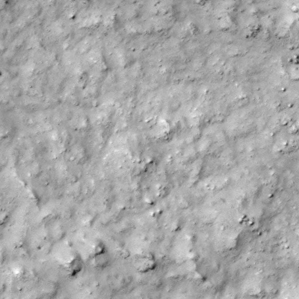
Label: non_frost